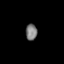
Tissue: prostate
Cell type: Myeloid cells
Senescence score: 0.7538
Nuclear area (px): 182
Mean DAPI intensity: 123.038